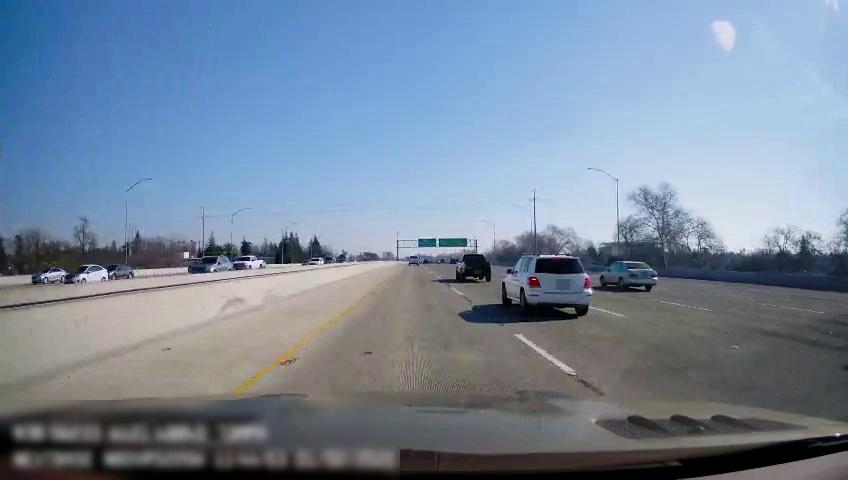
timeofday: Day
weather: Sunny
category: Drivable Space
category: Vehicles | Truck
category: Vehicles | Car
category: Vehicles | Car
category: Vehicles | Car
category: Vehicles | Car
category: Vehicles | Car
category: Vehicles | SUV
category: Vehicles | SUV
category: Vehicles | Car
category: Drivable Space
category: Vehicles | Truck
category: Vehicles | Car
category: Vehicles | Truck
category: Vehicles | SUV
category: Lanes | Current Lane
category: Lanes | Current Lane
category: Lanes | Alternate Lane
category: Lanes | Alternate Lane
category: Lanes | Alternate Lane
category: Traffic | Signs
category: Traffic | Signs